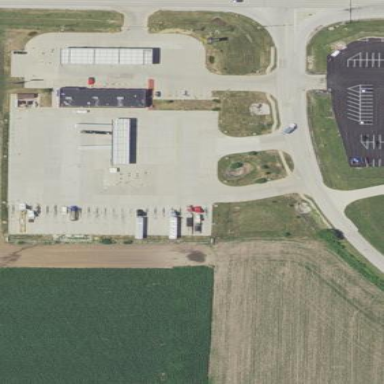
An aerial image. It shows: Fuel station.